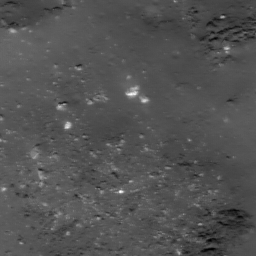
Host type: background_regolith
Lunar coordinates: latitude nan, longitude nan